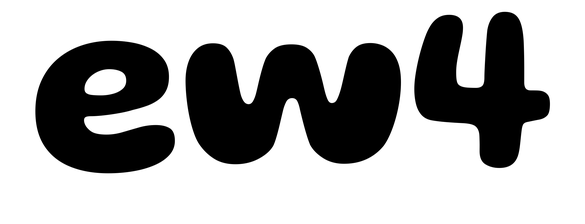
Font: Gluten_Bold